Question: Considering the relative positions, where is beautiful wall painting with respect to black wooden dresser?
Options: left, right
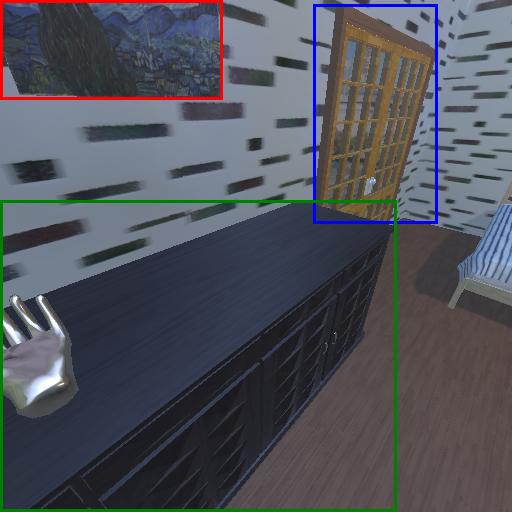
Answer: left